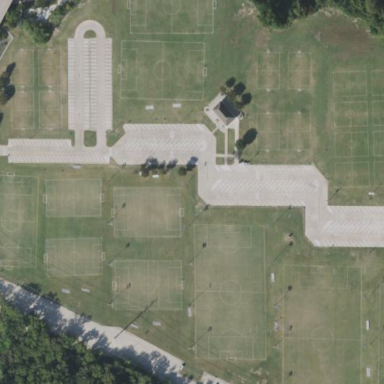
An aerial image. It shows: Soccer pitch designated for leisure and sports activities.